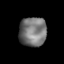
Tissue: lung
Cell type: Epithelial cells
Senescence score: 0.2008
Nuclear area (px): 787
Mean DAPI intensity: 118.188